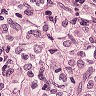
Metastatic tissue present: yes